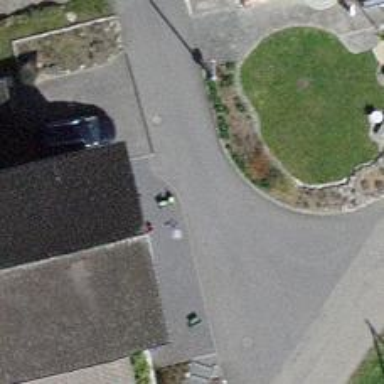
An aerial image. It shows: Smooth asphalt road in residential area.